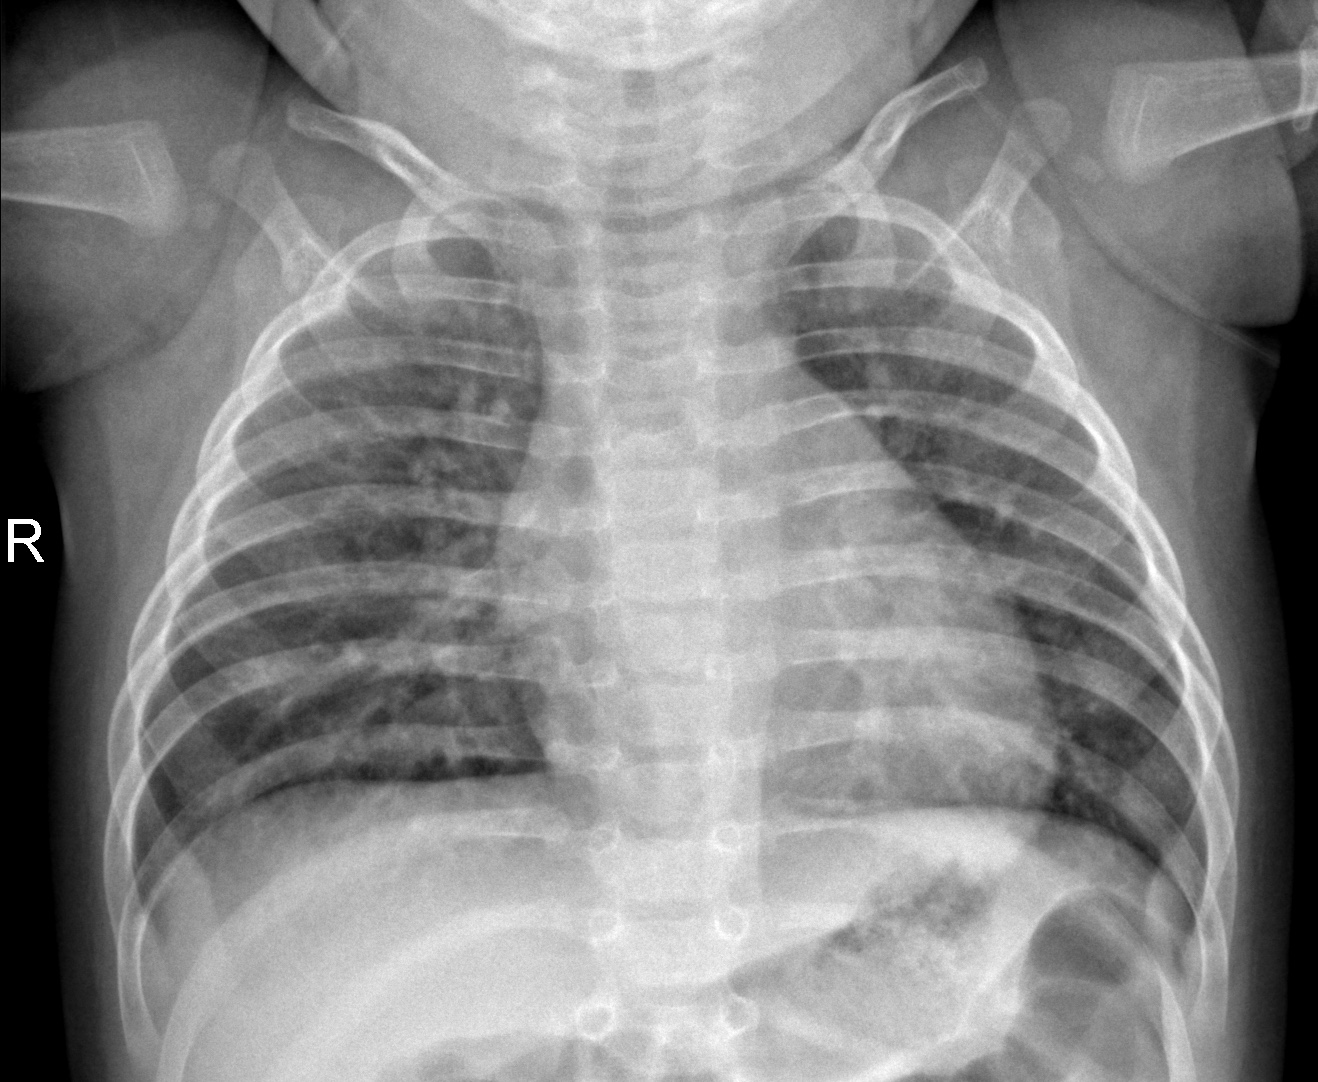
Diagnosis: NORMAL